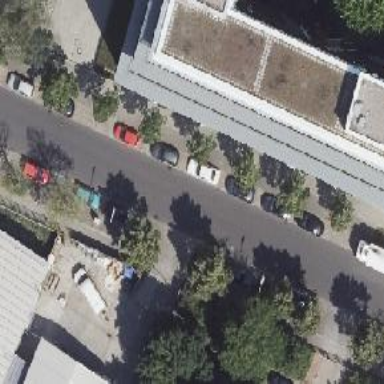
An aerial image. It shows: Street side parking area with sett surface.